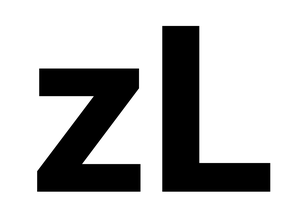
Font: Roboto_ExtraBold